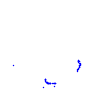
Particle: proton